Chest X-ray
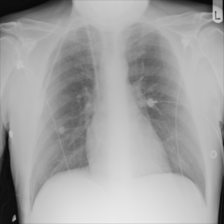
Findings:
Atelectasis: negative
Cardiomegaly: negative
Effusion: negative
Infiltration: negative
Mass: negative
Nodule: negative
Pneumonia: negative
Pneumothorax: negative
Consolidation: positive
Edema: negative
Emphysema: negative
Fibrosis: negative
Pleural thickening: negative
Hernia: negative